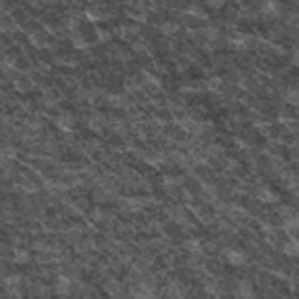
Label: frost